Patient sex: F
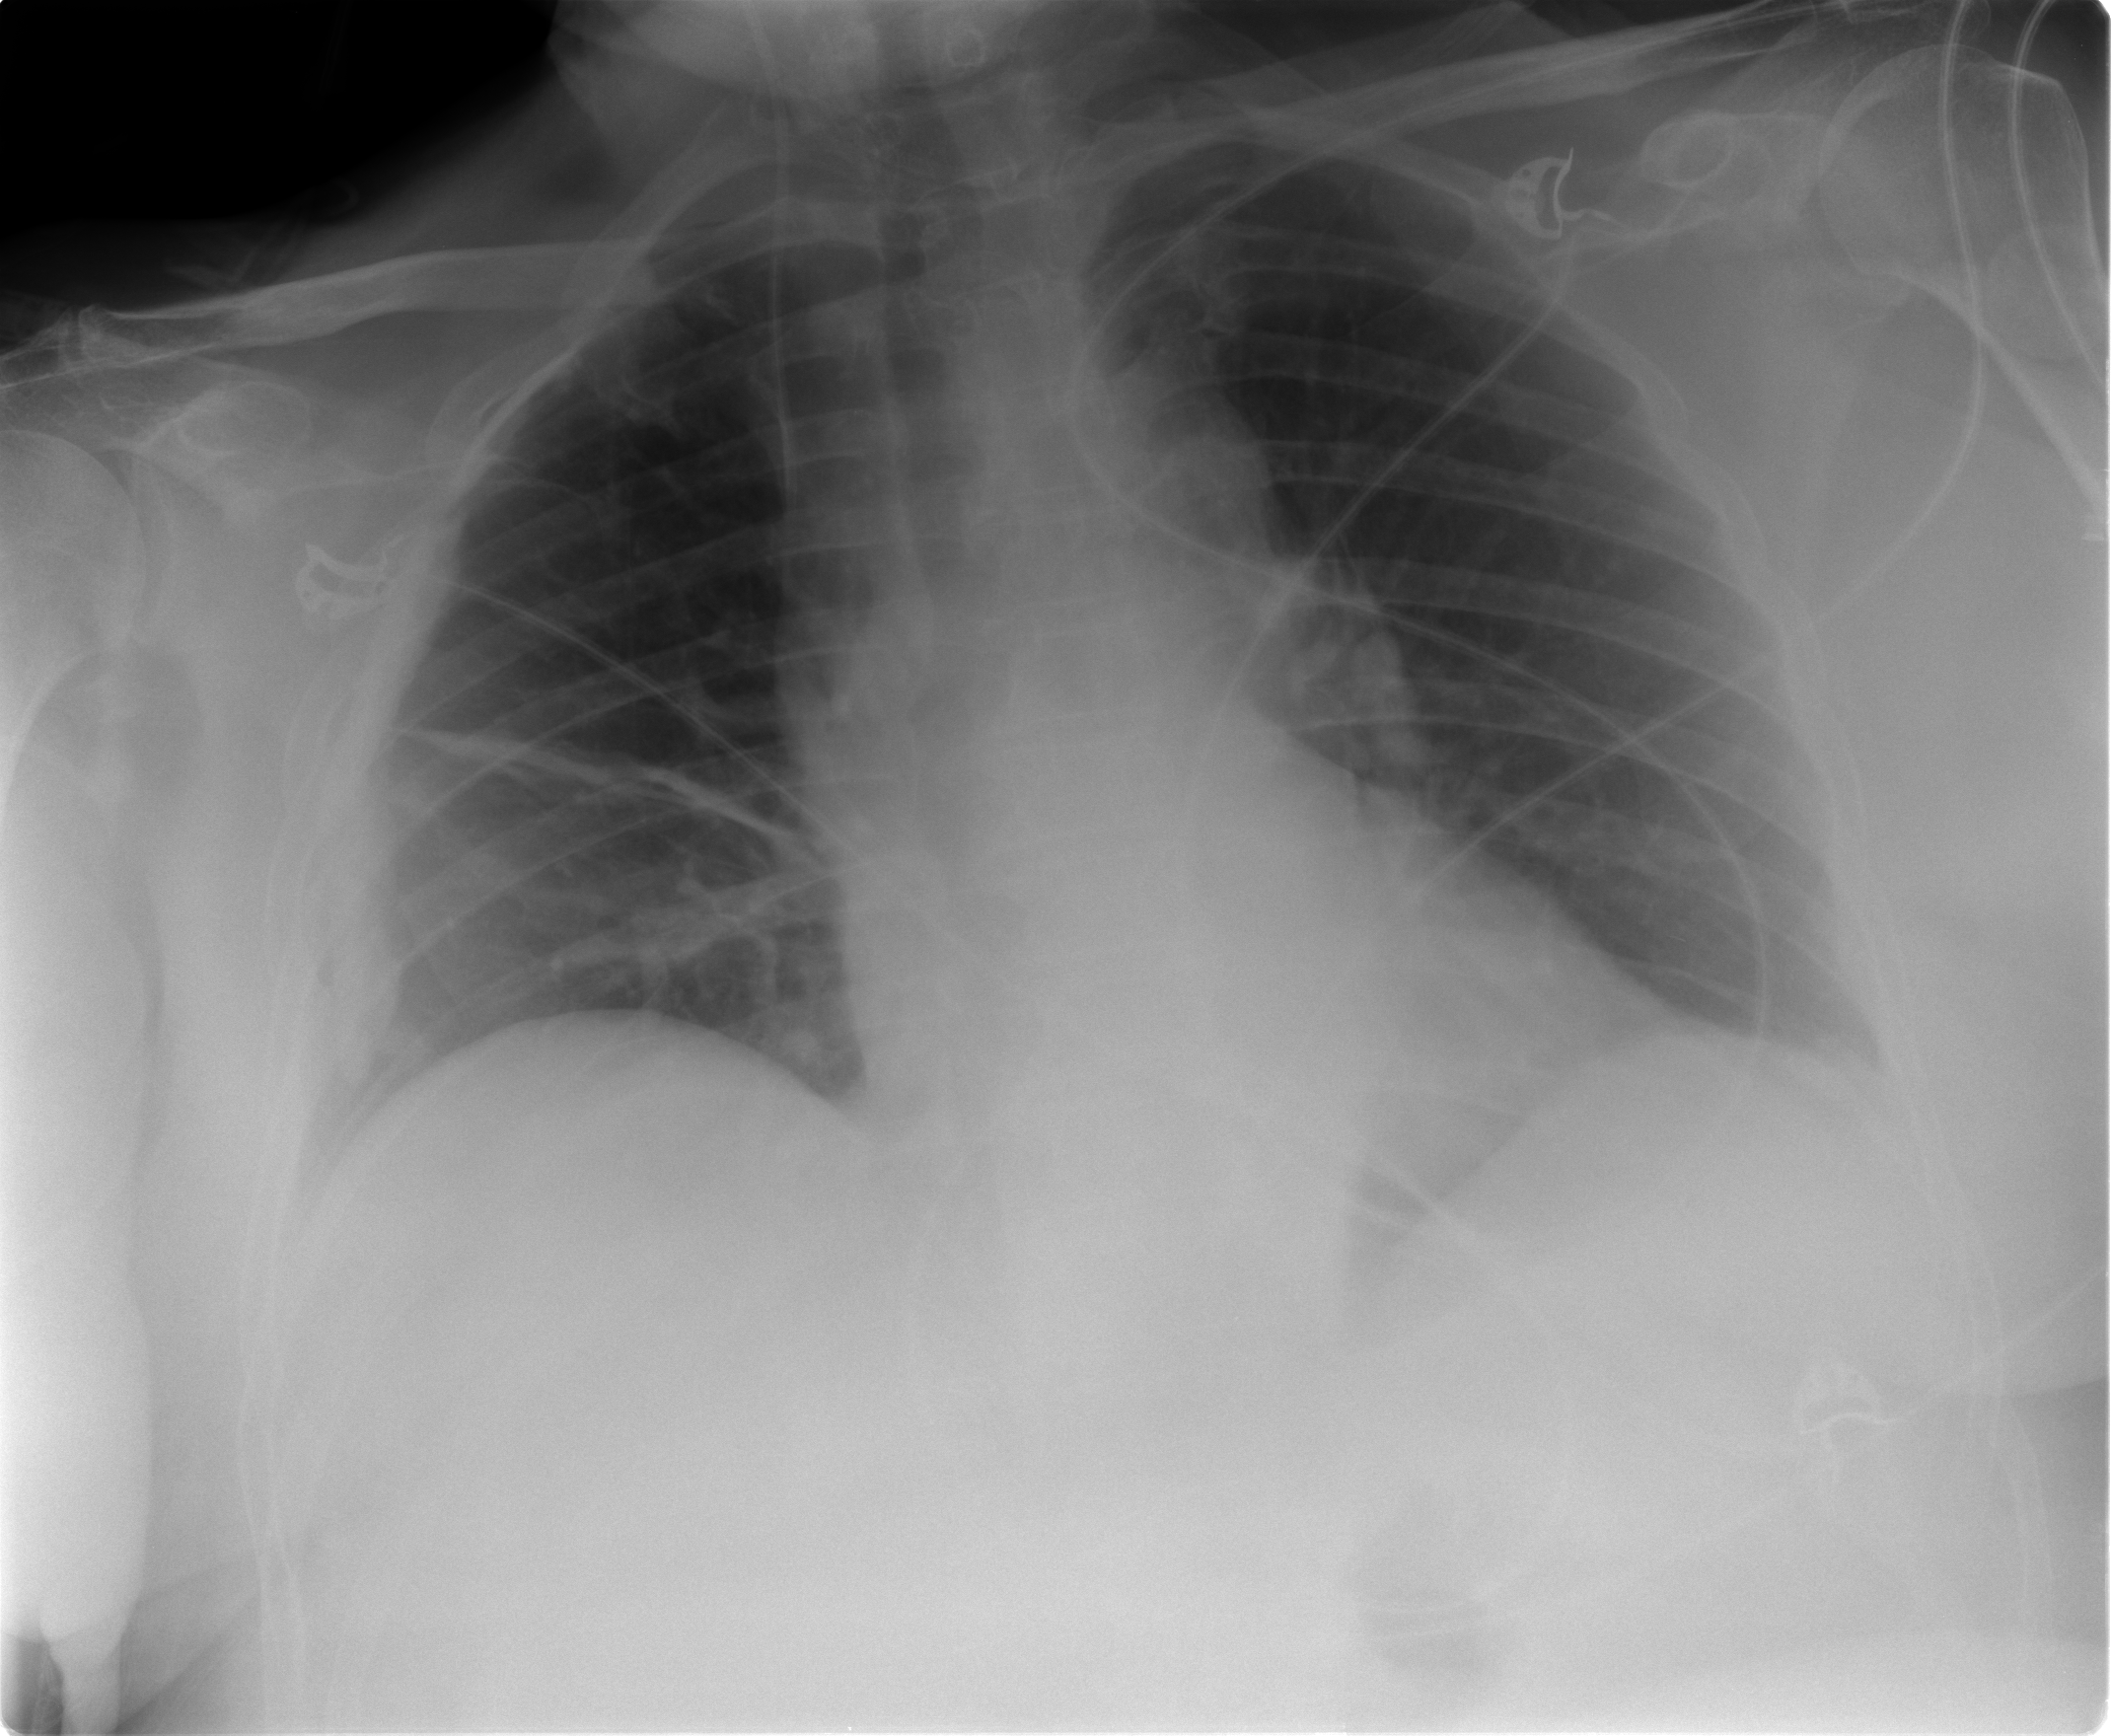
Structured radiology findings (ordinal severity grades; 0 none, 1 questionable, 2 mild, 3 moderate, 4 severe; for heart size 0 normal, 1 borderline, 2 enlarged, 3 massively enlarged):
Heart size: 0
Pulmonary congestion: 0
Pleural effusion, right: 0
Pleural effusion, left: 0
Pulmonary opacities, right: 0
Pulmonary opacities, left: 0
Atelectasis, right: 2
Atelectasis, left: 2